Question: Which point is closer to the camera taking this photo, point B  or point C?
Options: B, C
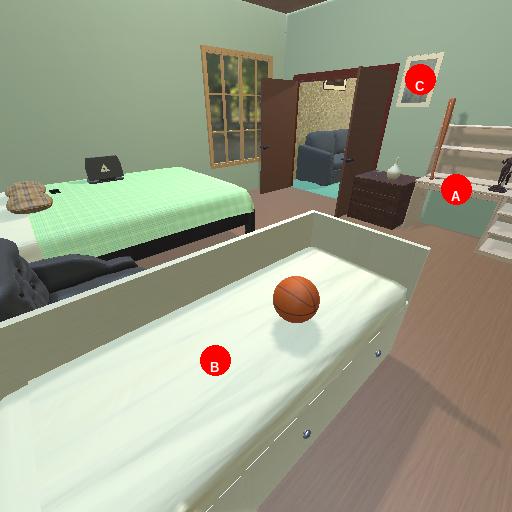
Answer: B